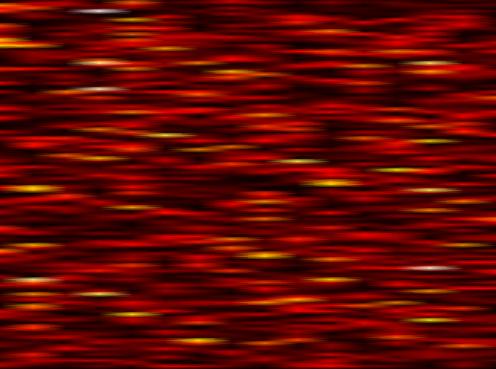
Label: WOLA